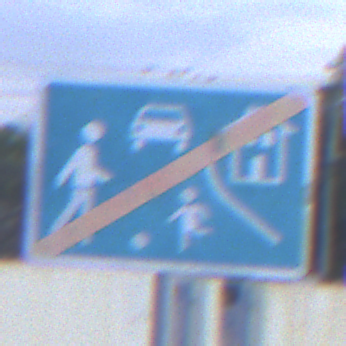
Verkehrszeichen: EndeVerkehrsberuhigterBereich
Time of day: SunriseSunset
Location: Outdoor (Suburban)
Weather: PartlyCloudy
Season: NotSpecified
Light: Natural